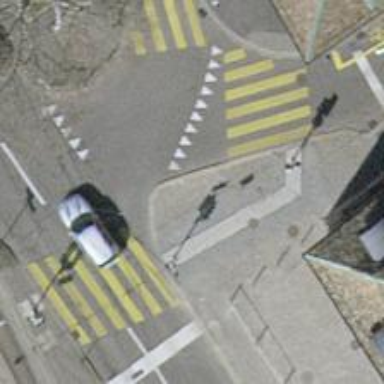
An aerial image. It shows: Kerb barrier.